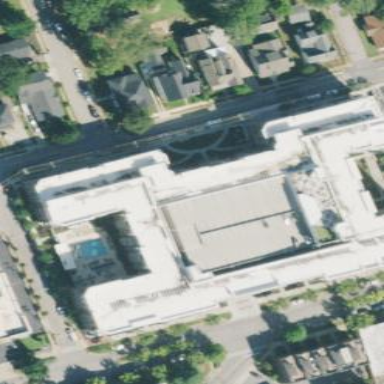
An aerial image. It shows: Multi-storey parking building.